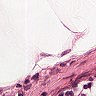
Metastatic tissue present: no